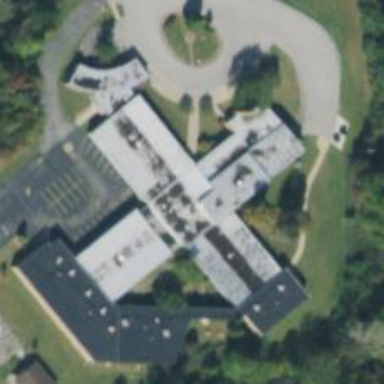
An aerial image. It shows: School.